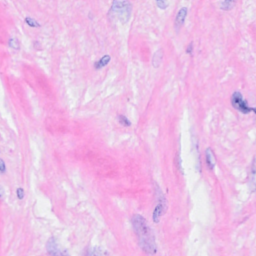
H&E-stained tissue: Breast